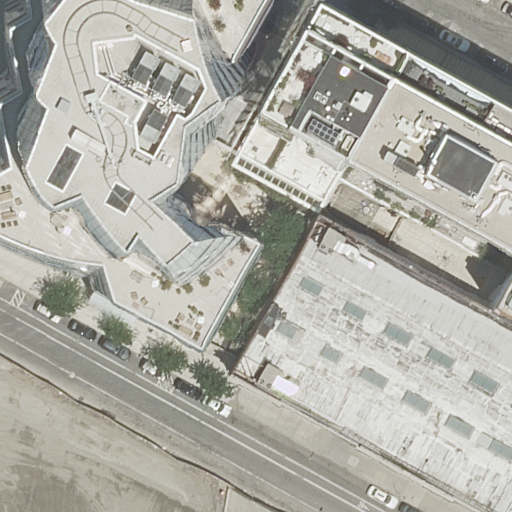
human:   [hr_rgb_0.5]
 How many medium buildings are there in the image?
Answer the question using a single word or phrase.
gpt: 0

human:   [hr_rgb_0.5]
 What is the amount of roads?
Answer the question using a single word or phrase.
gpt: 2

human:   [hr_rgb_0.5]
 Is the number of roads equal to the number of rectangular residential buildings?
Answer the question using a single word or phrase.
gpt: yes

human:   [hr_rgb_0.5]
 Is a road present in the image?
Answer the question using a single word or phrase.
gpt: yes

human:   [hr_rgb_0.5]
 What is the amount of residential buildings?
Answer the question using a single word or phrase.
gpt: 5

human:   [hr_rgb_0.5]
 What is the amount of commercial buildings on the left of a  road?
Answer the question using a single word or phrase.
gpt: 0

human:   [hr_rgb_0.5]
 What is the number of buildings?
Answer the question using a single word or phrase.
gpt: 5

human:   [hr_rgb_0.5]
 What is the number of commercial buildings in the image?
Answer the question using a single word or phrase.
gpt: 0

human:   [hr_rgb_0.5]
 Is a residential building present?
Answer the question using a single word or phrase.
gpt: yes

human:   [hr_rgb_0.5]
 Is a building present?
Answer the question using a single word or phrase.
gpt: yes

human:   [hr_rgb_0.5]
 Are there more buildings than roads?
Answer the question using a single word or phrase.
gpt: yes

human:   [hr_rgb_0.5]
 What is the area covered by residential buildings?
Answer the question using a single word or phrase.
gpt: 3963m2

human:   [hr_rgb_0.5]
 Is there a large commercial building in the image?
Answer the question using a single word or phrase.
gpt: no

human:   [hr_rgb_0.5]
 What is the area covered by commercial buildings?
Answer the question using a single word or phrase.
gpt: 0m2

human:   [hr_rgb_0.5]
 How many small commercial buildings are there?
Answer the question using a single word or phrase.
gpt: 0

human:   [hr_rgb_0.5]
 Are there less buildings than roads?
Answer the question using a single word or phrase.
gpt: no

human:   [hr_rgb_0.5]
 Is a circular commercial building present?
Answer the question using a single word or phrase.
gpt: no

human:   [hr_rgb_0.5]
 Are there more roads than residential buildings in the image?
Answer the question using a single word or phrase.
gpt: no

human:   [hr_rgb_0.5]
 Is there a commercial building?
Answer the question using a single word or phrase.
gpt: no

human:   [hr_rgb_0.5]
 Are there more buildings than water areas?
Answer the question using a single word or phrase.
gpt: yes

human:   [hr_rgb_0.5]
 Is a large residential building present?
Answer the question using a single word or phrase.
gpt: yes

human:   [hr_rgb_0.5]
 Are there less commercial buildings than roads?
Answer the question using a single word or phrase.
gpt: yes

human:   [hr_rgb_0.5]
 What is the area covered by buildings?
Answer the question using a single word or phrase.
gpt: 3963m2

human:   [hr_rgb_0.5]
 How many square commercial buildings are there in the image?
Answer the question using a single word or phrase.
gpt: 0

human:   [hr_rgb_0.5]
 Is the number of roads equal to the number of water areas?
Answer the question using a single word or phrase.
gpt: no

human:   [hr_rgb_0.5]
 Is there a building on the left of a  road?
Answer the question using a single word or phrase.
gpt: yes

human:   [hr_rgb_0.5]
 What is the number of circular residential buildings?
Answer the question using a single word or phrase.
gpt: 0

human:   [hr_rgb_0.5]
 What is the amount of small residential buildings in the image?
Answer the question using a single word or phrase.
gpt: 2

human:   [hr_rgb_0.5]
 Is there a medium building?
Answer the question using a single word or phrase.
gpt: no

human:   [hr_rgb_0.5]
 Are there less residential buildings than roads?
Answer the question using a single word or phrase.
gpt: no

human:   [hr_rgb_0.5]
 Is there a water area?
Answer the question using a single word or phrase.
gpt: no

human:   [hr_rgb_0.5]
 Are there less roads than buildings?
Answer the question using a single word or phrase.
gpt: yes

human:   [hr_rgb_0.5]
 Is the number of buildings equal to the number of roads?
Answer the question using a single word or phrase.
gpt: no

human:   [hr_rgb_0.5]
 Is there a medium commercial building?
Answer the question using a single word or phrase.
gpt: no

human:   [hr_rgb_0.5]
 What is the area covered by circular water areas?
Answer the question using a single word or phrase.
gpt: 0m2

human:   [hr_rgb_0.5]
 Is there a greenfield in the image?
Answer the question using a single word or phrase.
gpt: no

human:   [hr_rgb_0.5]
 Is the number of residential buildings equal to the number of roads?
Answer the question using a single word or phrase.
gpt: no

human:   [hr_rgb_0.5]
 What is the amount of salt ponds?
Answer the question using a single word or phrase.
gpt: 0

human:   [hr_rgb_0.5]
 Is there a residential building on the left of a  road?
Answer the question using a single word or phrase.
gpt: yes

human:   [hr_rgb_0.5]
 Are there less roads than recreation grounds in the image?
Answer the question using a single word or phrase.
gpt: no

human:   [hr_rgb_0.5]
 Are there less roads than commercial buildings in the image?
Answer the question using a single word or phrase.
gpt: no

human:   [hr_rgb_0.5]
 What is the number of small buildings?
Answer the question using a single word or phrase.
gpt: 2

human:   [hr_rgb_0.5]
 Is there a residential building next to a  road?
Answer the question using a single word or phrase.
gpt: yes

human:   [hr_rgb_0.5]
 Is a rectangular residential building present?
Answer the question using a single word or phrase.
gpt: yes

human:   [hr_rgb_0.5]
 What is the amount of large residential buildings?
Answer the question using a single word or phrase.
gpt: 3

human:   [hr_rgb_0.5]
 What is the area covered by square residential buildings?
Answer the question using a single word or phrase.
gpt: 0m2

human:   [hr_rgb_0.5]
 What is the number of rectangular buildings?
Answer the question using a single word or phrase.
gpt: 2

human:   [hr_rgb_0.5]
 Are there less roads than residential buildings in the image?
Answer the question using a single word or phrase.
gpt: yes

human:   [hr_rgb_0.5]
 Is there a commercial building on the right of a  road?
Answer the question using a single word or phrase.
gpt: no

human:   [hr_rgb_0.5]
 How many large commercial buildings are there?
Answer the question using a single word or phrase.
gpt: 0

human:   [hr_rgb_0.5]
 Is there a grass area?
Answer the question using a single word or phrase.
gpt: no

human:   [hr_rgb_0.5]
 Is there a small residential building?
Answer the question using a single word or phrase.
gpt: yes

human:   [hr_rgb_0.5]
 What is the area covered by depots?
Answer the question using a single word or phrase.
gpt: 0m2

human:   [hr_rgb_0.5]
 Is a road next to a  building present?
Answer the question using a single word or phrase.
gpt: yes

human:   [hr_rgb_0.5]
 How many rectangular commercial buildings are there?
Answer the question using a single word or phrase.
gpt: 0

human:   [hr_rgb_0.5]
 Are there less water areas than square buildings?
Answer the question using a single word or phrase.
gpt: no

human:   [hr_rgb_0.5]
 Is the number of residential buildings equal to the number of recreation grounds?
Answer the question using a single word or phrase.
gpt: no

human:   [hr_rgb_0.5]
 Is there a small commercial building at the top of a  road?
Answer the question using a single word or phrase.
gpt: no

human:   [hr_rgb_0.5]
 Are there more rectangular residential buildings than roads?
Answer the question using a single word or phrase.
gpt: no

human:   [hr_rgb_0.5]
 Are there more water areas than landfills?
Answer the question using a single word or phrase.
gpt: no

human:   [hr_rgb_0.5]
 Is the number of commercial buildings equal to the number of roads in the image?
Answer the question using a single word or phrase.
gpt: no

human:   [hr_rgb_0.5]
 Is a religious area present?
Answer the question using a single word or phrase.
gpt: no

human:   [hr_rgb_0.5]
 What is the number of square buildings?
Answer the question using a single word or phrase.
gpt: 0

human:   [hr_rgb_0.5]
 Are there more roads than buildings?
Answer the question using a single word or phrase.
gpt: no